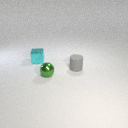
small green metal sphere to the right of small cyan metal cube